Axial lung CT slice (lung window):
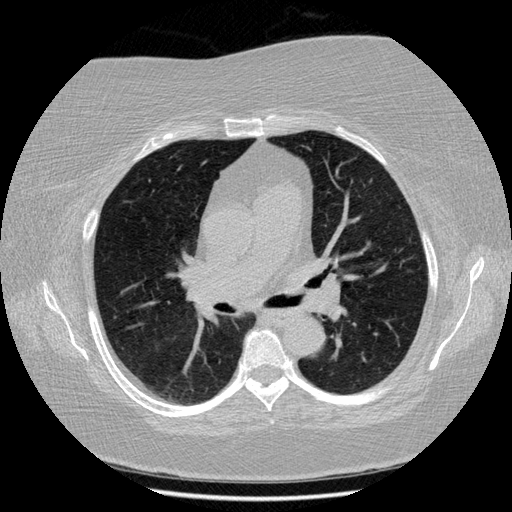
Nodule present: no